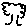
Label: tree